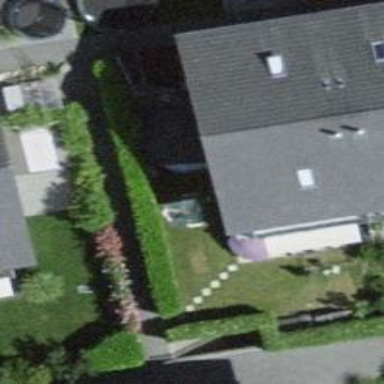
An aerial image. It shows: Gabled house with the roof oriented across.